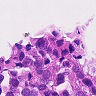
Metastatic tissue present: yes